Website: walmart
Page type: billing-address
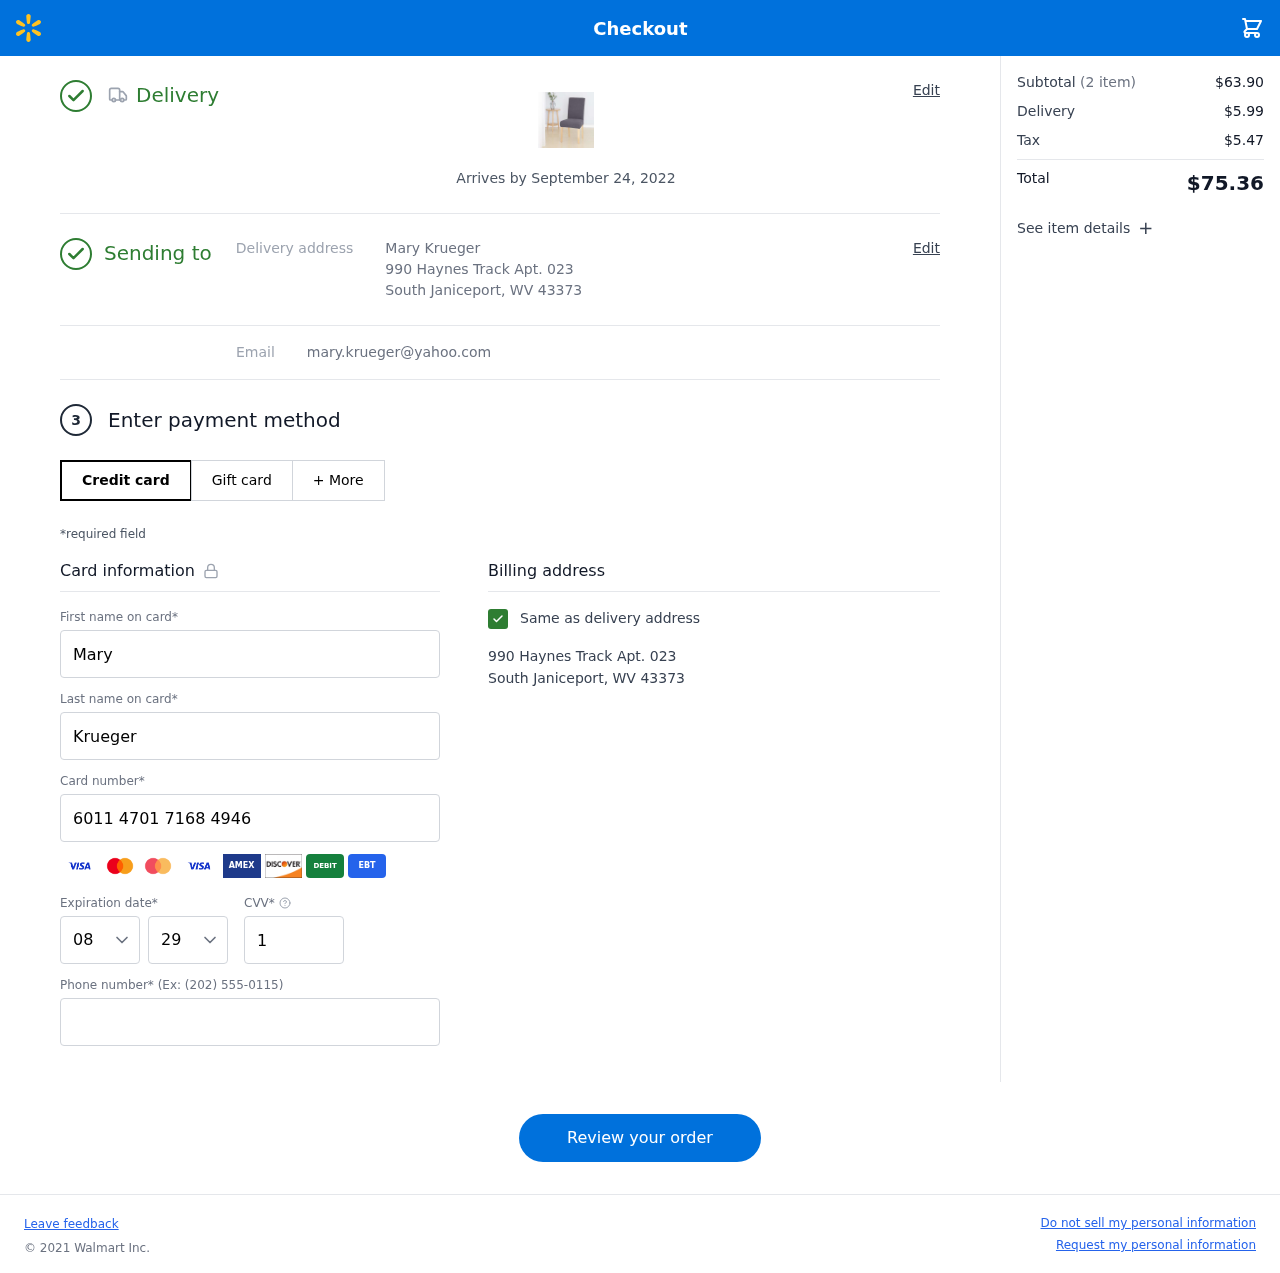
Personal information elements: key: PII_CARD_CVV
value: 167
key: PII_CARD_EXPIRY_MONTH
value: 08
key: PII_CARD_EXPIRY_YEAR
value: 29
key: PII_CARD_NUMBER
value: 6011 4701 7168 4946
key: PII_EMAIL
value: mary.krueger@yahoo.com
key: PII_FIRSTNAME
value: Mary
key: PII_FULLNAME
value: Mary Krueger
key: PII_LASTNAME
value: Krueger
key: PII_PHONE
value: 6574857161
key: PII_STREET
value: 990 Haynes Track Apt. 023
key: PII_CITY_STATE_ZIP
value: South Janiceport, WV 43373
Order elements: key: ORDER_DELIVERY_DATE
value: Arrives by September 24, 2022
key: ORDER_NUM_ITEMS
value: (2 item)
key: ORDER_SUBTOTAL
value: $63.90
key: ORDER_SHIPPING_COST
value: $5.99
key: ORDER_TAX
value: $5.47
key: ORDER_TOTAL
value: $75.36